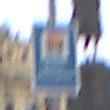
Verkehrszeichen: Wasserschutzgebiet
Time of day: MorningAfternoon
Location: Outdoor (Urban)
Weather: PartlyCloudy
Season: NotSpecified
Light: Natural